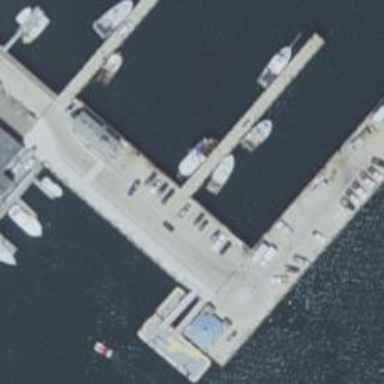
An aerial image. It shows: Pier with mooring facilities.